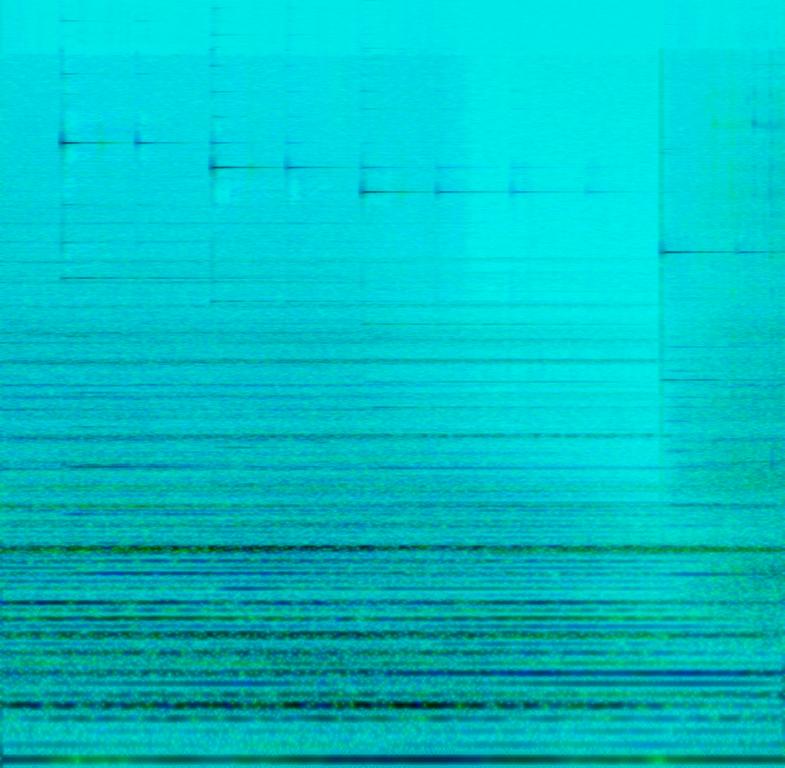
This ambient song features synth pads playing in the background. Synth sounds are layered to give a wave-like feel. There is no percussion in this song. Bells are played at intervals. Toward the end, a mid-range flute sound is played. The sound of rattles are played in the background. This song has an ethereal feel. This song is meditative and can be used in a meditation or yoga session.